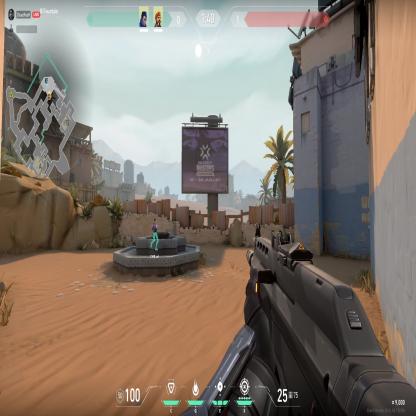
Label: teammate